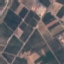
Land use / land cover: PermanentCrop